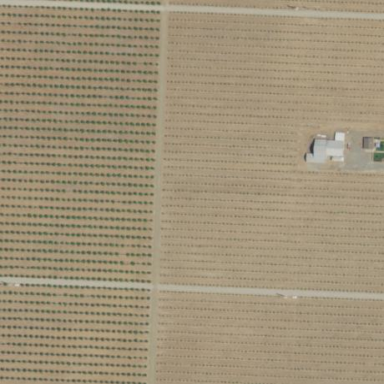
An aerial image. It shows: Orange orchard with rows of vibrant orange trees.